Question: I am using fyneworks Multiple File Upload tool ( <URL> to select multiple files for upload in ASP.NET. and it is working as expected.. but my requirement is, after i choose something to upload i need to show a textbox in the list next to it to add description about the upload .. how can i do this ??
here is the image of what i am able to do
and what i need is a textbox after every list. ie 1.png 2.png etc...
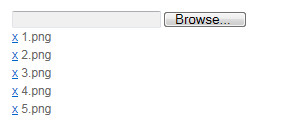
Answer: This is only a jQuery plugin to add files. It does not assist at the server side.
You could modify the plugin to add a textarea for each file. Identifying the row level class and appending a textarea is really simple in jQuery.
The main problem you will face is with receiving this data in your asp.net code.
You will have to dynamically create controls(TextBoxes would work) depending on the number of files.